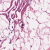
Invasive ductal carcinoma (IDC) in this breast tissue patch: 0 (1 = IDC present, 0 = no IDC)